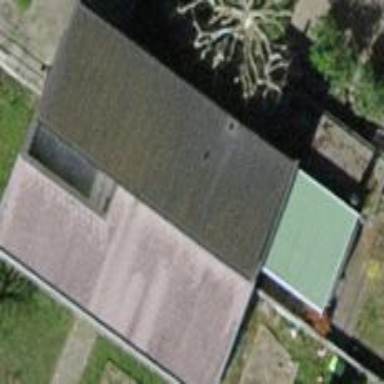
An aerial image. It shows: Detached building with skillion roof shape.